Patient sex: M
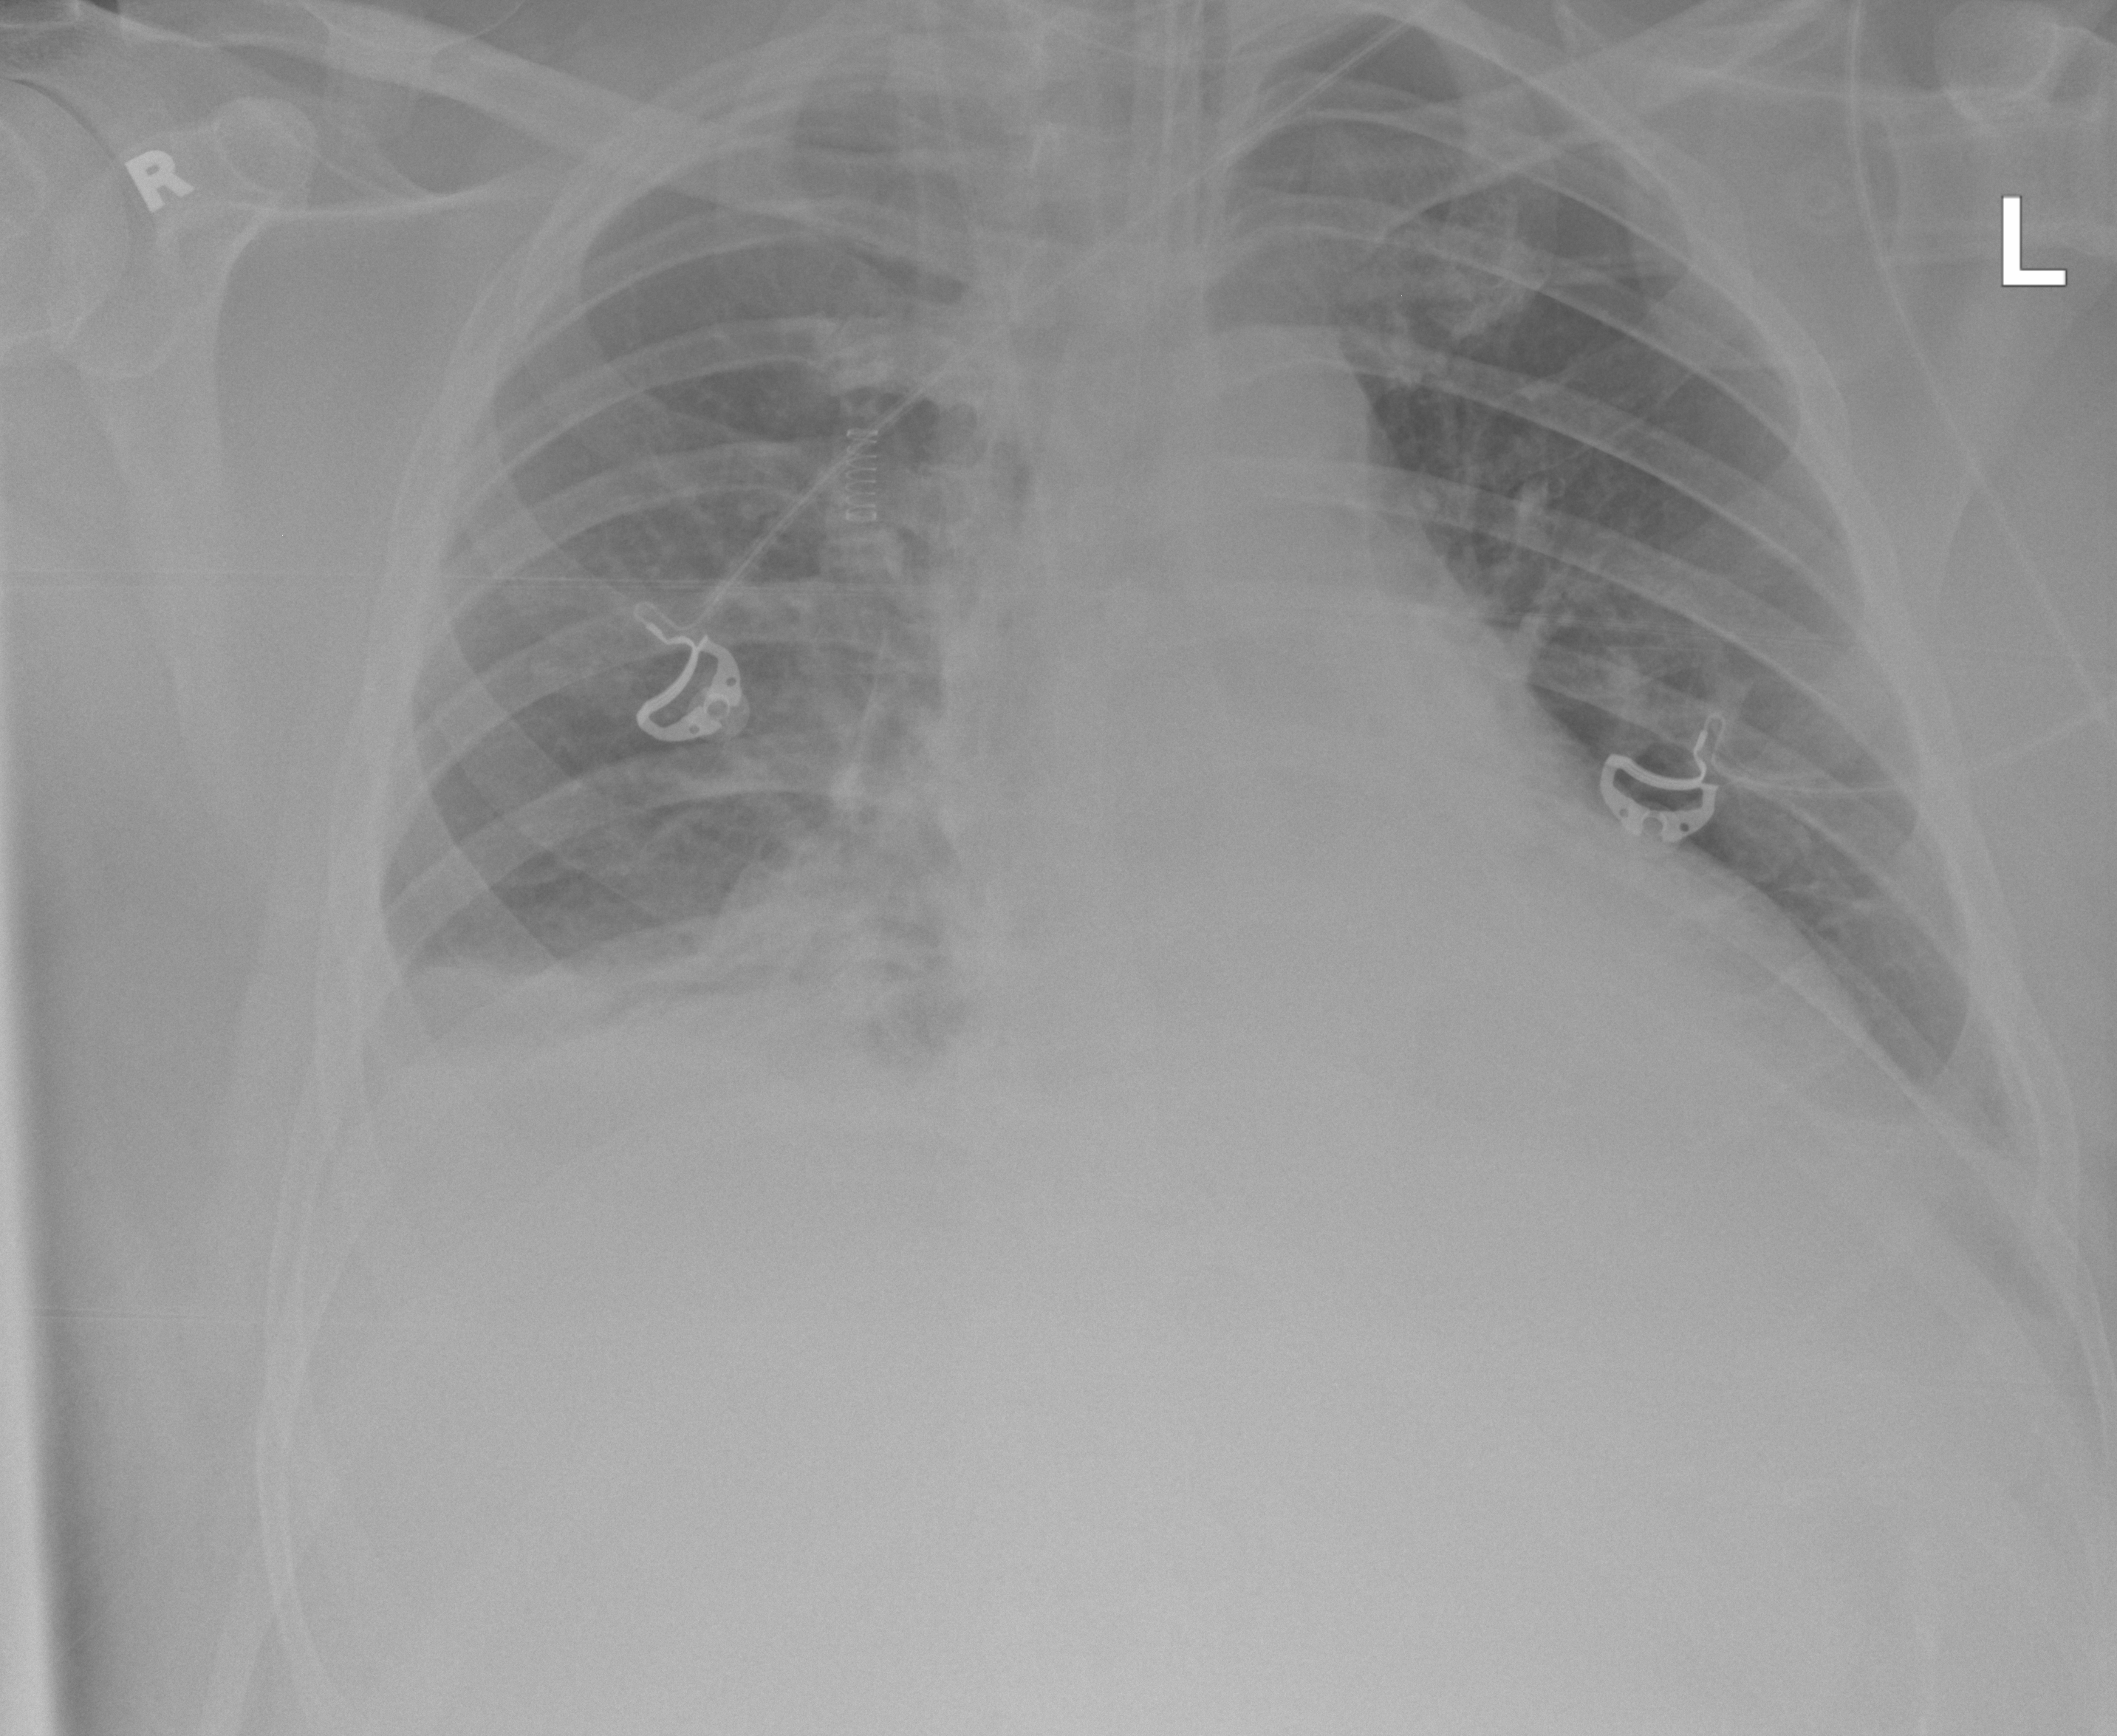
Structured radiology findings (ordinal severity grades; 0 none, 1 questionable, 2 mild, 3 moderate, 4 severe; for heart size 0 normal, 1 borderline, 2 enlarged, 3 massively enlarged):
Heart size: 2
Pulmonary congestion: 0
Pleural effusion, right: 2
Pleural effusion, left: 2
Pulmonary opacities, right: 0
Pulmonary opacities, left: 0
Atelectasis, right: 2
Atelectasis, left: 2